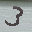
Label: 3